Aerial crown-view tile of a tropical tree (Barro Colorado Island, Panama), acquired 20241216:
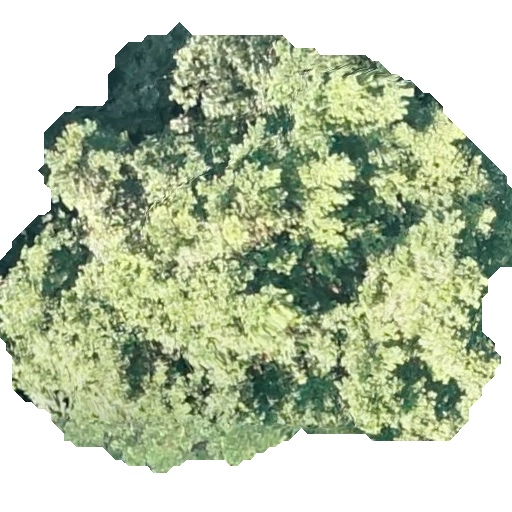
Species: Terminalia amazonia
GBIF accepted scientific name: Terminalia amazonica
Crown area: 254.778 m²